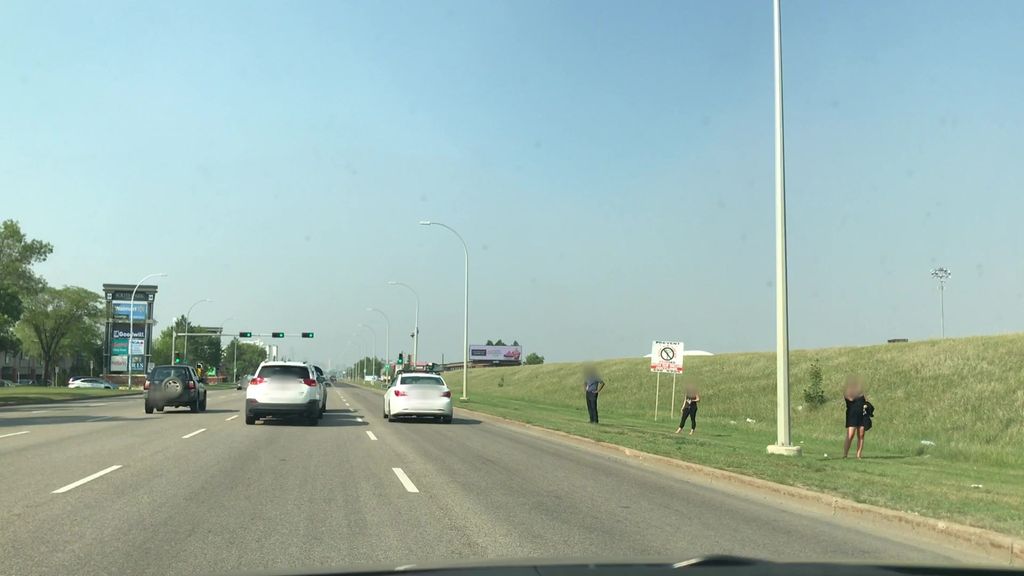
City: edmonton